Question: I have a path containing two arcs, the first arc is created and when the second one is created they are automatically connected/joined given that they are contained within the same path, but they are only joined at one end, at the other there is nothing, how do I tell it to join at the other end as well?
Working example can be found here (though it actually contains 4 arcs, but 2 for each path): <URL>

'''
var ctx = document.getElementById("display").getContext('2d');
ctx.beginPath();
ctx.arc(100, 100, 20, Math.PI/2, 0.0, true);
ctx.arc(100, 100, 50, 0.2, Math.PI/2, false);
//ctx.lineTo(100, 100+17);
ctx.strokeStyle = 'blue';
ctx.lineWidth = 5;
ctx.stroke();
ctx.closePath();
ctx.beginPath();
ctx.arc(200, 200, 20, Math.PI/1.5, 0.0, true);
ctx.arc(200, 200, 50, 0.0, Math.PI/1.5, false);
//ctx.lineTo(200, 200+17);
ctx.strokeStyle = 'blue';
ctx.lineWidth = 5;
ctx.stroke();
ctx.closePath();
'''
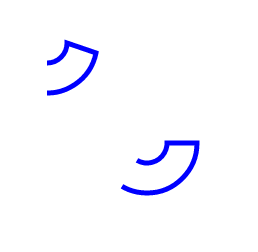
Answer: See here: <URL>
1) You don't need to set 'strokeStyle' or 'lineWidth' more than once, unless you are actually changing the values. Doing so actually reduces performance as the context has a concept of "state" that it tracks.
2) You need to call 'closePath' before calling 'stroke' if you want the completed path to be stroked.
'''
var ctx = document.getElementById("display").getContext('2d');
ctx.strokeStyle = 'blue';
ctx.lineWidth = 5;
ctx.beginPath();
ctx.arc(100, 100, 20, Math.PI/2, 0.0, true);
ctx.arc(100, 100, 50, 0.0, Math.PI/2, false);
ctx.closePath();
ctx.stroke();
ctx.beginPath();
ctx.arc(200, 200, 20, Math.PI/1.5, 0.0, true);
ctx.arc(200, 200, 50, 0.0, Math.PI/1.5, false);
ctx.closePath();
ctx.stroke();
'''